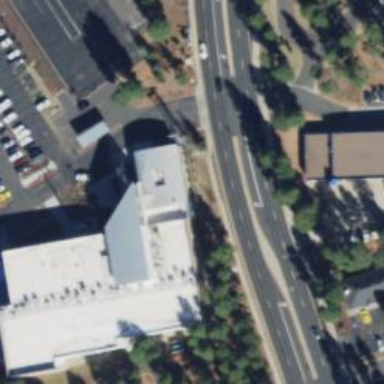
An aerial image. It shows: Footway that passes through building tunnel.